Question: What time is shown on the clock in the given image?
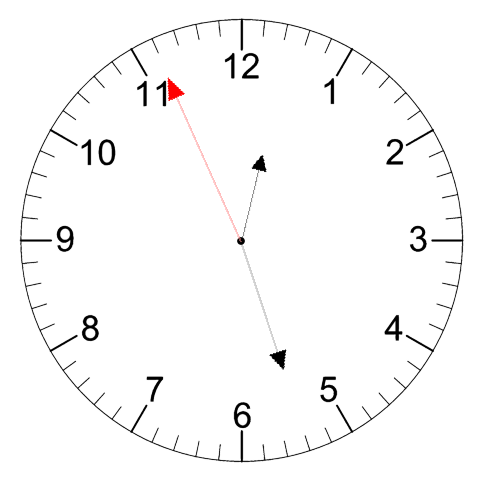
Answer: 12:26:56